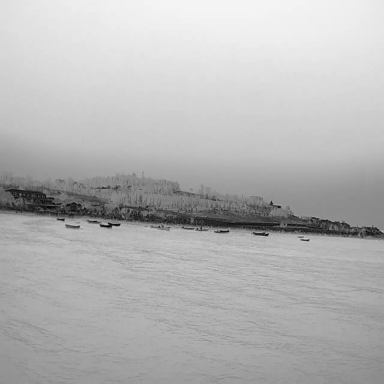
There are 12 bulk_carriers in the infrared image.